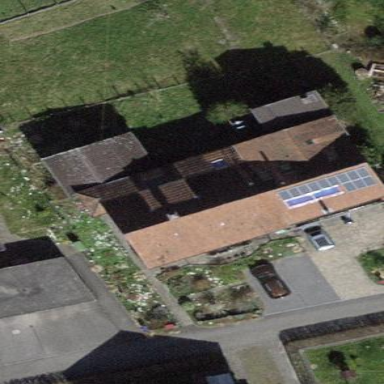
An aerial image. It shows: Building with tiled roof.